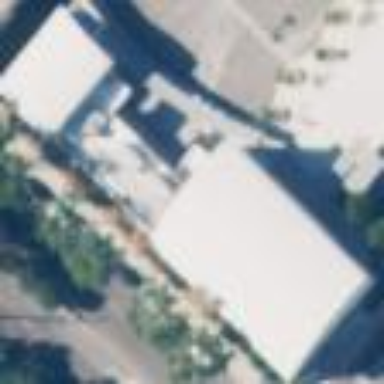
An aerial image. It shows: School building.